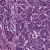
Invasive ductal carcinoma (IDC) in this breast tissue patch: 1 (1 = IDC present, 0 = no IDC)